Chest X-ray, AP view. Patient: 56 years old, sex M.
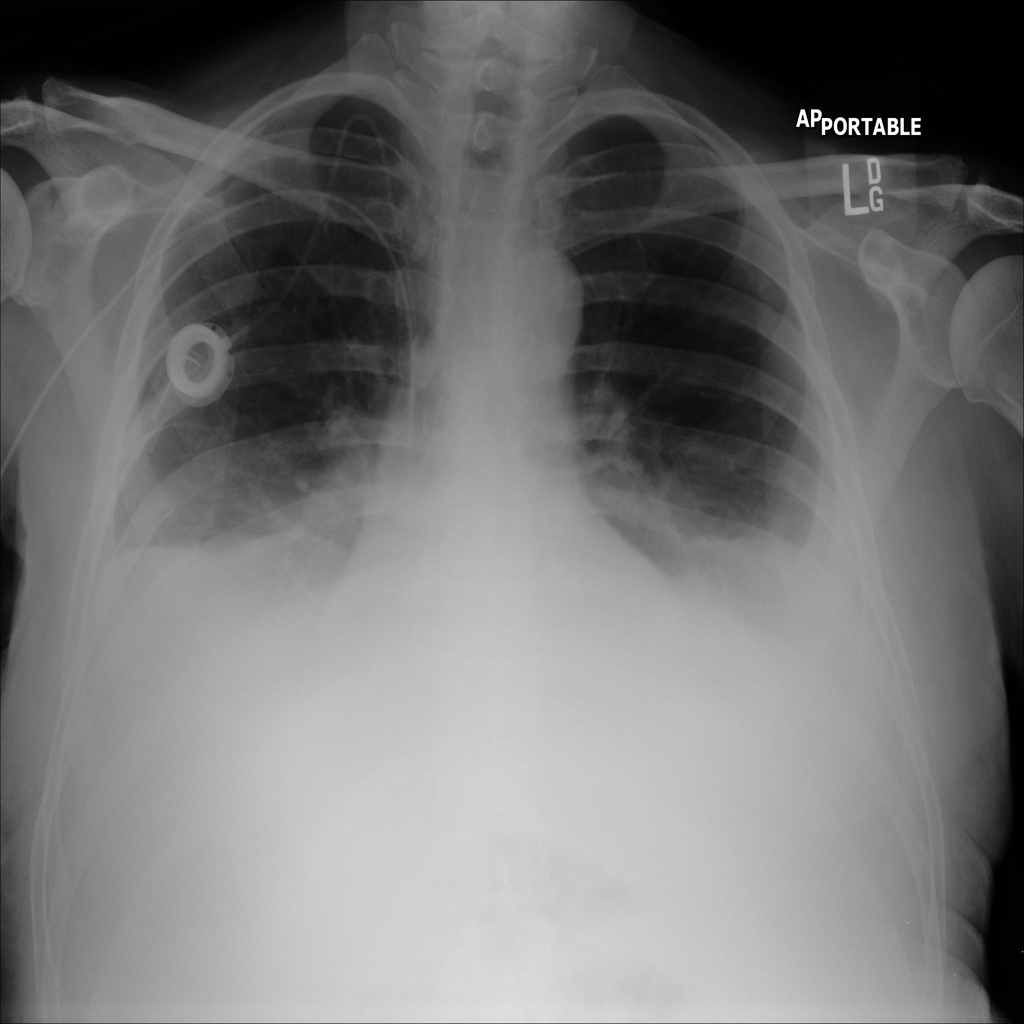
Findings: Effusion